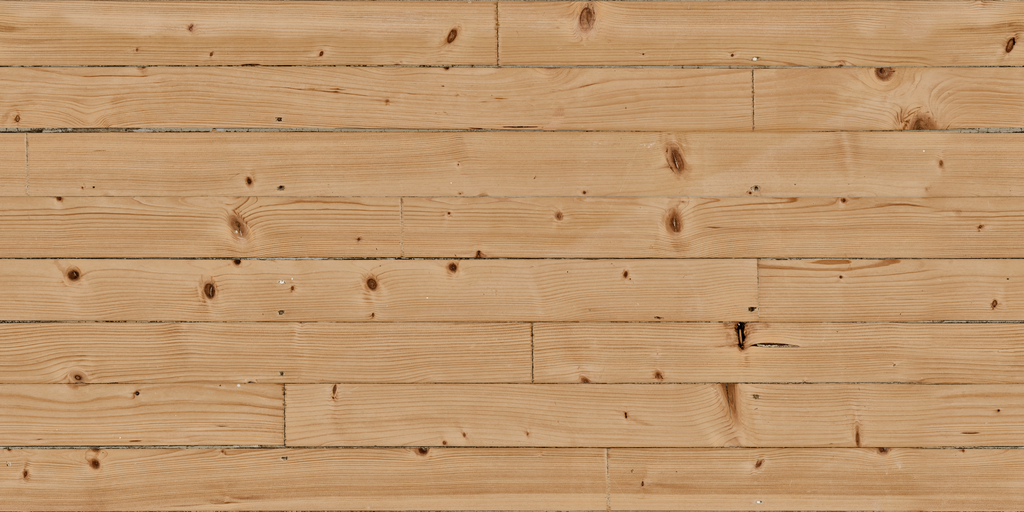
Texture map type: Color